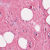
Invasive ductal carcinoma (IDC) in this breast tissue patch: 0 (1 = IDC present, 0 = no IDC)